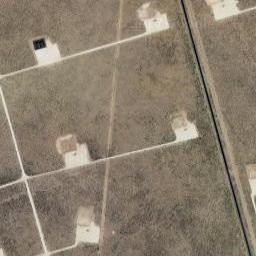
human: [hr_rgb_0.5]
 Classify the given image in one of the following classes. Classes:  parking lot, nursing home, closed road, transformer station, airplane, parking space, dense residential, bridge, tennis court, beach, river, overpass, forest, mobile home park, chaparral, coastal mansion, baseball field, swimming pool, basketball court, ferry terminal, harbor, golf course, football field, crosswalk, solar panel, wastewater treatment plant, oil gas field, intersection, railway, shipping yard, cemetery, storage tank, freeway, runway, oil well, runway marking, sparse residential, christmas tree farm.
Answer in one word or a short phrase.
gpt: oil gas field